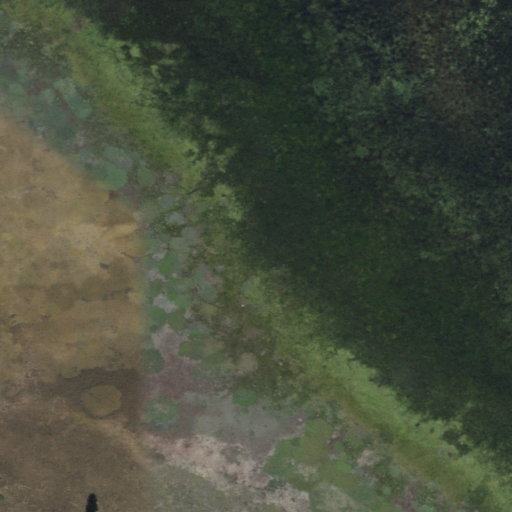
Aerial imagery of plain(s) in Arizona named Sunflower Flat containing grassland, evergreen forest, shrub, and herbaceous wetlands